Question: Im checking some strings with my regex and somehow its not perfect. Im not sure why. I would like to allow string with only these characters:
- - - - - - - -
So I thought this regex should be enough:
'''
Regex("[^A-Z0-9.$/+%\- ]$")
'''
But with some string its not really working. I made a small example:
'''
static Regex regex = new Regex("[^A-Z0-9.$/+%\- ]$");
static void Main()
{
string s;
Console.WriteLine("check:
");
s = "?~=) 2313";
Console.WriteLine(s + ": " +IsValid(s));
s = "AUO";
Console.WriteLine(s + ": " + IsValid(s));
s = "U~=) 2313";
Console.WriteLine(s + ": " + IsValid(s));
s = "U 2313";
Console.WriteLine(s + ": " + IsValid(s));
s = "~=) 2313 U";
Console.WriteLine(s + ": " + IsValid(s));
s = "UUU";
Console.WriteLine(s + ": " + IsValid(s));
s = "~=)";
Console.WriteLine(s + ": " + IsValid(s));
s = "THIS--STRING $<PHONE>$ SHOULD BE VALID.%/ +";
Console.WriteLine(s + ": " + IsValid(s));
Console.ReadKey();
}
public static bool IsValid(string input)
{
if (regex.IsMatch(input)) return false;
return true;
}
'''
As output I get:

The 1.,3. and 4. are True, but this is wrong. What is wrong with my regex? Any ideas? Thank you
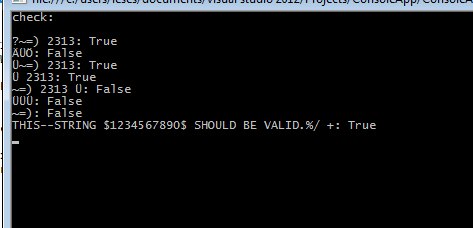
Answer: It should be
'''
^[A-Z0-9.$/+%\- ]+$
| ||match end of the string
| |
| |match one or more characters of [A-Z0-9.$/+%\- ]
|start of the string
'''
You need to use quantifiers like '+','*' to match multiple characters
---
Your Class should be
'''
public static bool IsValid(string input)
{
if (regex.IsMatch(input)) return true;
return false;
}
'''